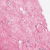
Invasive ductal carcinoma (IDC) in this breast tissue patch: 0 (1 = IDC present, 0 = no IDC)